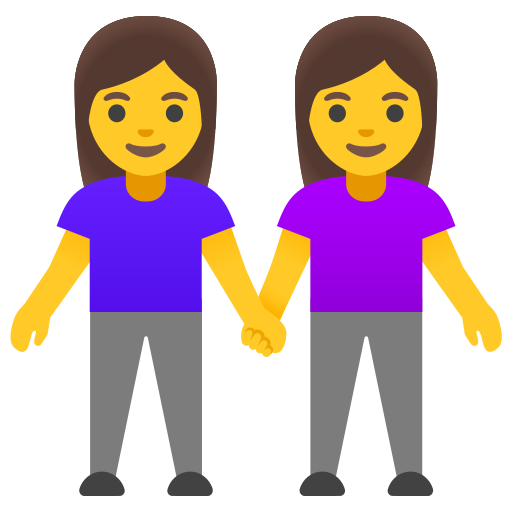
Emoji: 👭